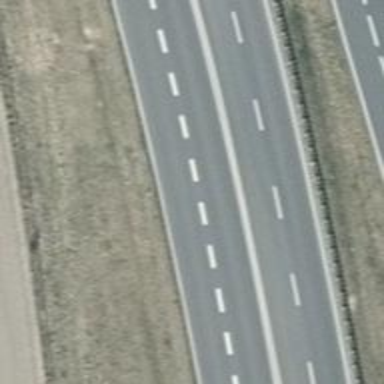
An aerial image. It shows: Asphalt motorroad with trunk classification.